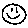
Label: smiley face